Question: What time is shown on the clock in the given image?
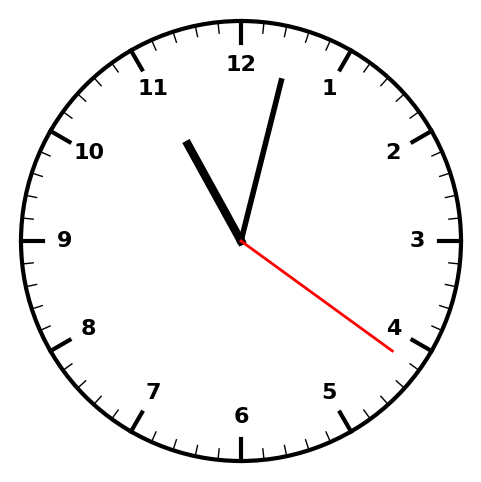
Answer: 11:02:21